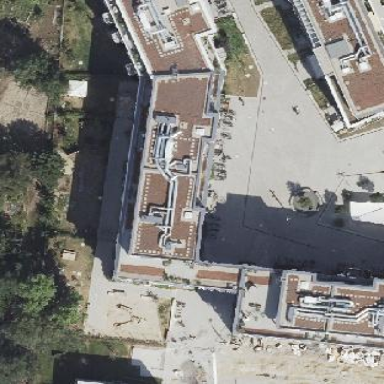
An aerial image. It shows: Part of building.